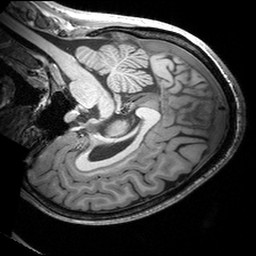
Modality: T1w
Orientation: sagittal
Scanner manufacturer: siemens
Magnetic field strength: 3 T
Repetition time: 2.53 s
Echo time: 0.00299 s